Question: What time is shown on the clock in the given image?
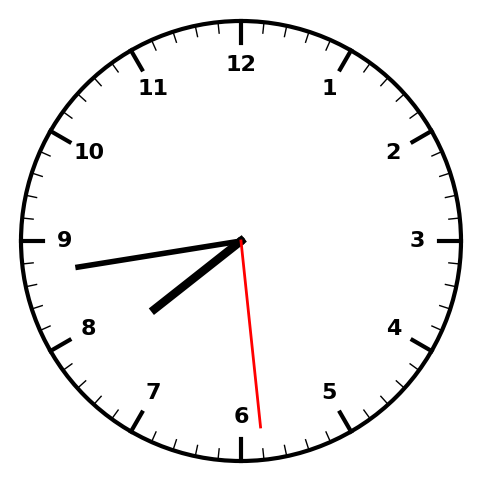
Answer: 07:43:29